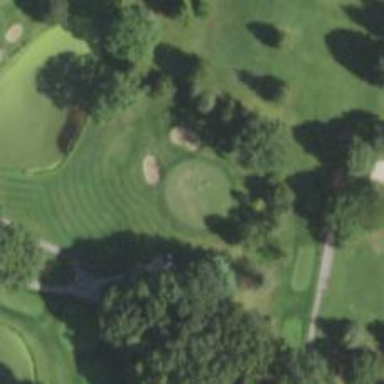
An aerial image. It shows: View of golf hole.